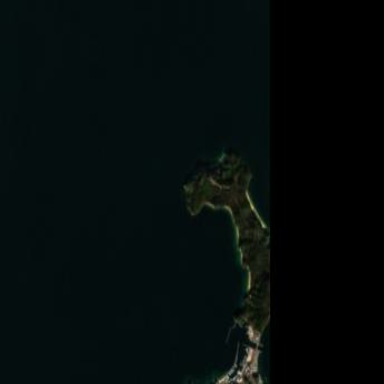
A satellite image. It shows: Islet along the coastline.